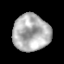
Tissue: lung
Cell type: Others
Senescence score: 0.2116
Nuclear area (px): 1318
Mean DAPI intensity: 178.6